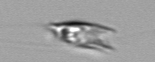
Label: Chrysochromulina_lanceolata